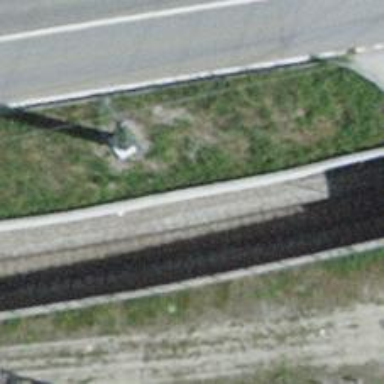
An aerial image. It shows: Retaining wall.